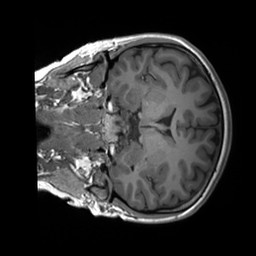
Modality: T1w
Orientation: coronal
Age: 22
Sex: female
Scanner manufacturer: siemens
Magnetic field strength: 3 T
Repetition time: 1.8 s
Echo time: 0.00232 s